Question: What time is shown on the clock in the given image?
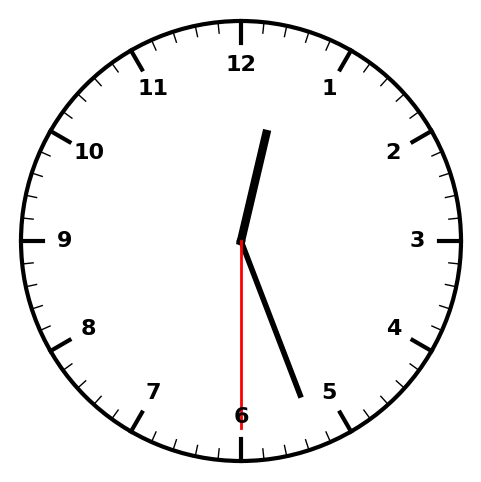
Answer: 12:26:30